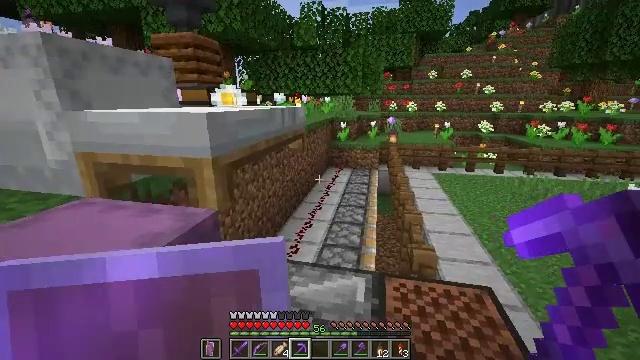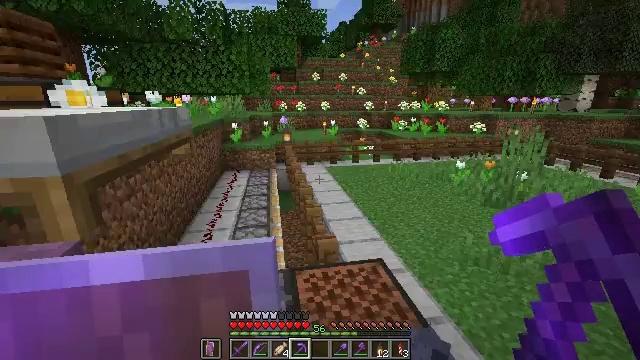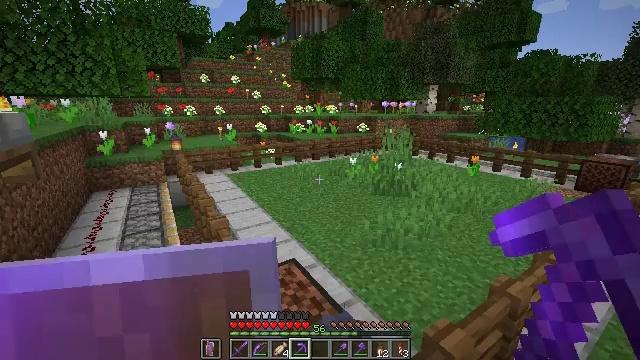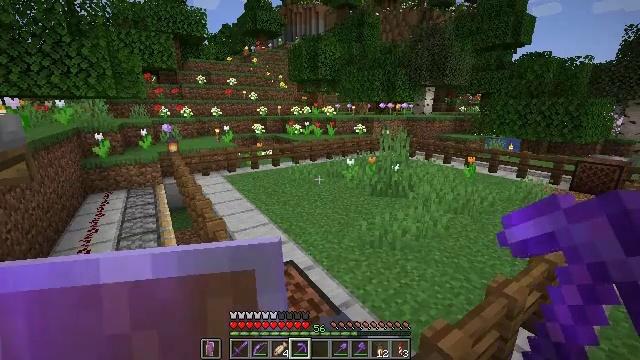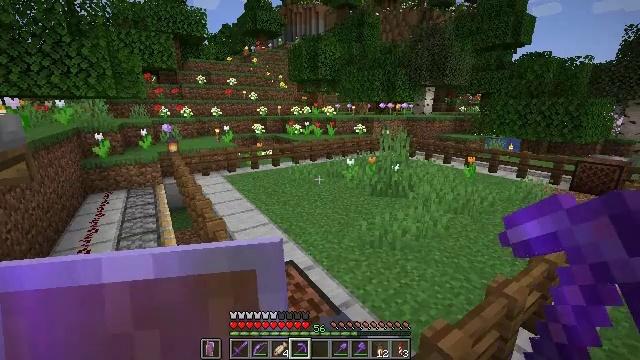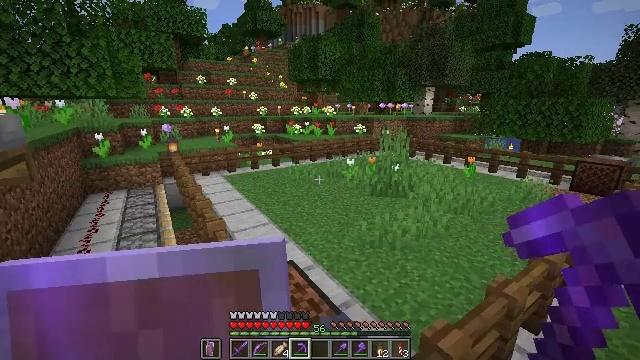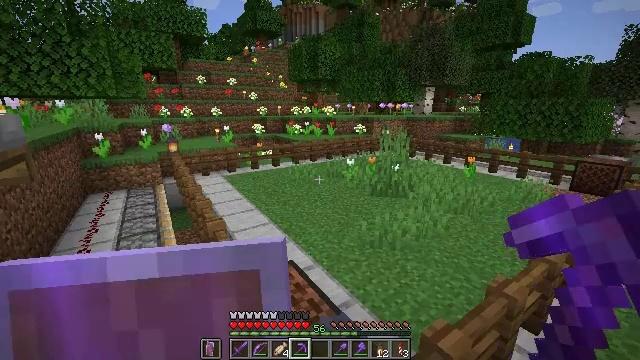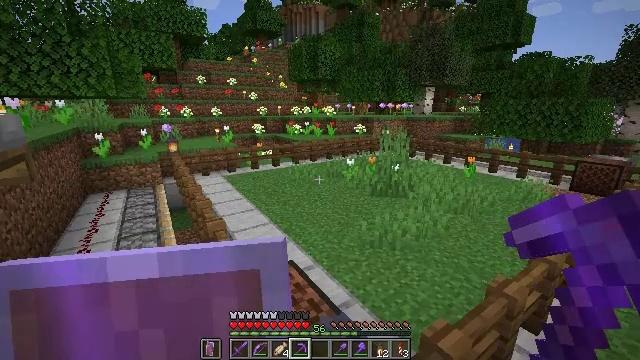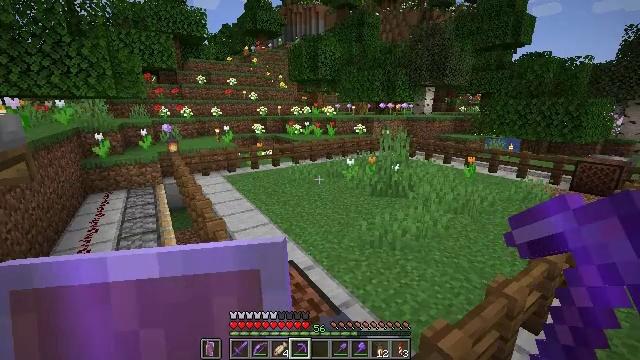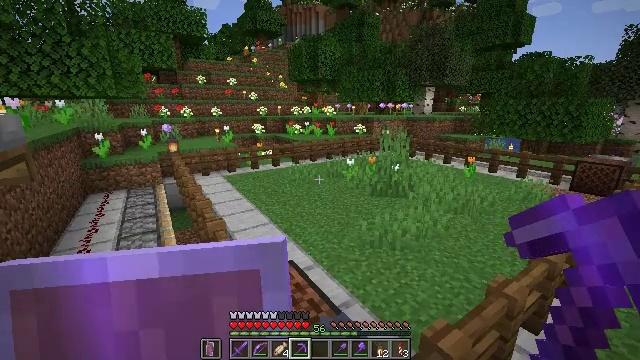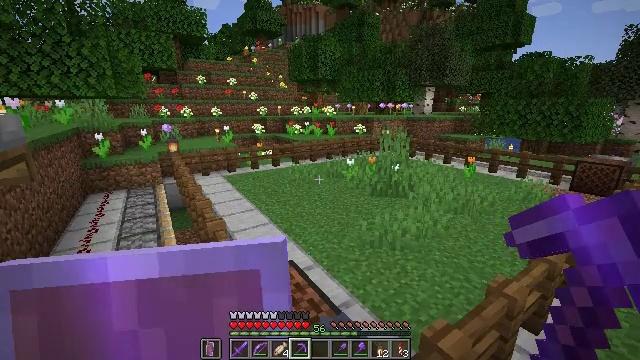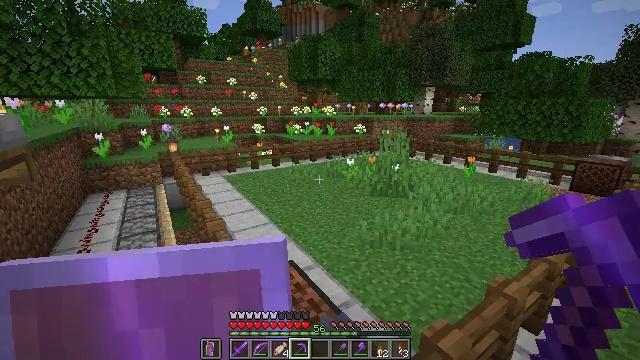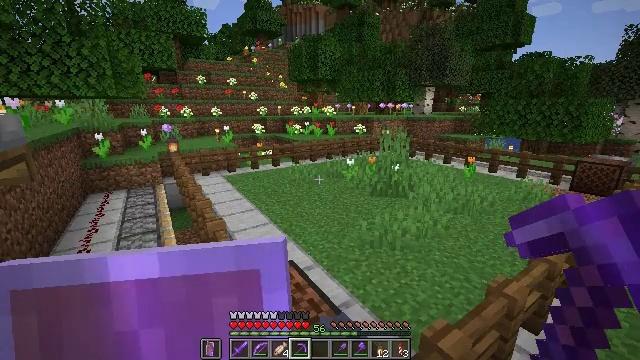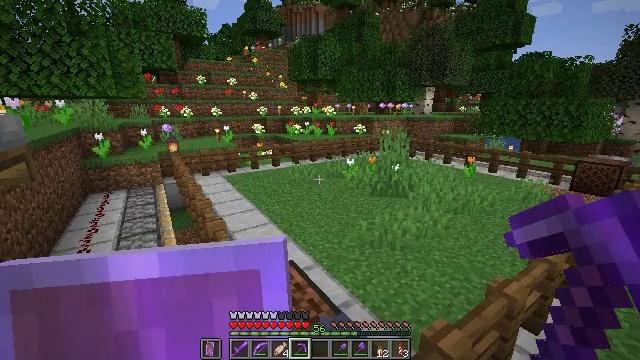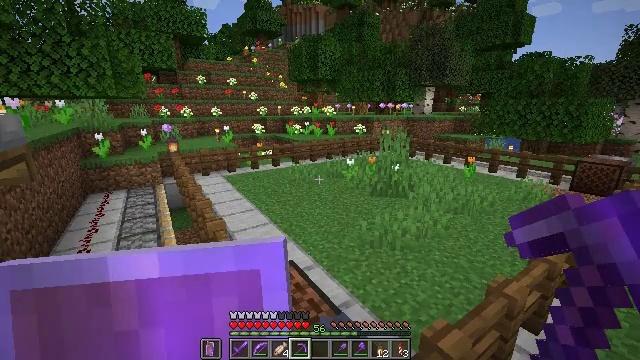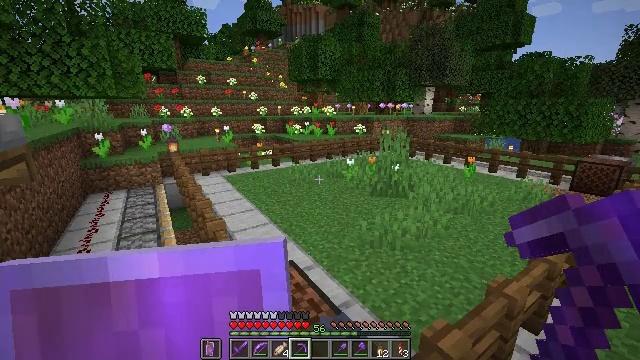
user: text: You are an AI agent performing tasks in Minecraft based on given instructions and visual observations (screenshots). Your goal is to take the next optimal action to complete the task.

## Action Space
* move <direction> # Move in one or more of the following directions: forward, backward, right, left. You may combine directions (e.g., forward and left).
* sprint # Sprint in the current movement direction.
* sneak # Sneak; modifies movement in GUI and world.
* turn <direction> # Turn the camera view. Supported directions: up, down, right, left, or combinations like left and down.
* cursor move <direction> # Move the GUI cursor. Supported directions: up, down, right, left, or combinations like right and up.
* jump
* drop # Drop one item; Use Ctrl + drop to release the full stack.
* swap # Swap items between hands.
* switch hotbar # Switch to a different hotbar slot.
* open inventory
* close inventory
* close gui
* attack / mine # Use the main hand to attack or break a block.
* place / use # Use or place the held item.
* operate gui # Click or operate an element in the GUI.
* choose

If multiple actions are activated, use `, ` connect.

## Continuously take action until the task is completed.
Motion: motion action
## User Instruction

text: Chop down the oak log.
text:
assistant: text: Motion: turn right
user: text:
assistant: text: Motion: turn right
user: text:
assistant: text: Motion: no_op
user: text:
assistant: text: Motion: no_op
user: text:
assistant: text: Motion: no_op
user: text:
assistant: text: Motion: no_op
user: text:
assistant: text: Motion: no_op
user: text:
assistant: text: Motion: no_op
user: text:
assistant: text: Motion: no_op
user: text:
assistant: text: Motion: no_op
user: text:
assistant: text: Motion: no_op
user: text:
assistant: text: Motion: no_op
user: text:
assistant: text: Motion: no_op
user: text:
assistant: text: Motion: no_op
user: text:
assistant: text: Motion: no_op
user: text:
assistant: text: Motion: no_op
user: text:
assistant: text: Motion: no_op
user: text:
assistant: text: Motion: no_op
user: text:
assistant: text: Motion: no_op
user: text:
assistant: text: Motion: turn right
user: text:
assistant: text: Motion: no_op
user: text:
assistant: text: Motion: turn left and up
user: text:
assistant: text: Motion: turn left and up
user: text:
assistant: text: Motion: no_op
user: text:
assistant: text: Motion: no_op
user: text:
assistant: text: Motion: no_op
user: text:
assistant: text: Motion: no_op
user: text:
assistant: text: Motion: turn right
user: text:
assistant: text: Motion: turn right and down
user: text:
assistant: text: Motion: turn right and down